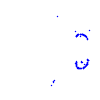
Particle: kaon